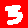
Digit: 3